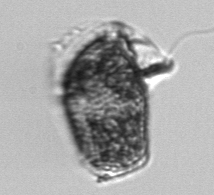
Label: Dinophysis_norvegica